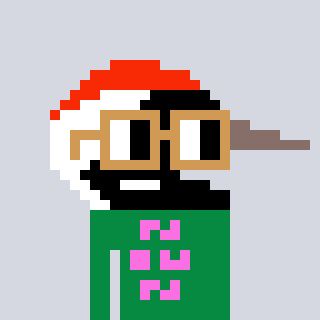
a pixel art character with square brown glasses, a crane-shaped head and a green-colored body on a cool background